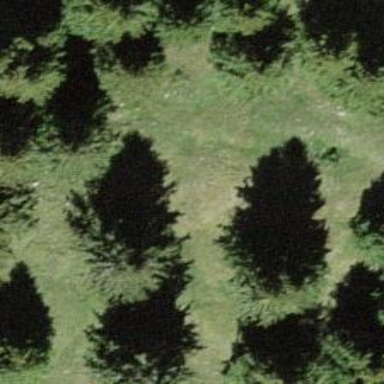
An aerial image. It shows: Needle-leaved tree in nature.